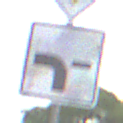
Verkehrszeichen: VerlaufVorfahrtsstrasse6
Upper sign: Vorfahrtsstrasse
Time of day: Midday
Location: Outdoor (Nature)
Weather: PartlyCloudy
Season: NotSpecified
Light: Natural